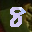
Label: 8